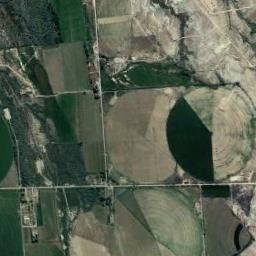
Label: circular_farmland